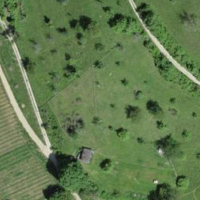
EUNIS habitat code: 25
Species observed at this site:
Lycaena phlaeas
Prunus spinosa